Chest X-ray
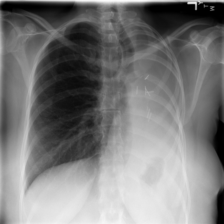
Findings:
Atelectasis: negative
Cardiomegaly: negative
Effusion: negative
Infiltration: negative
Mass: negative
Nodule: negative
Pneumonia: negative
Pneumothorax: positive
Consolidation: negative
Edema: negative
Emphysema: negative
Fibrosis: negative
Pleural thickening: negative
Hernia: negative